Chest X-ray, PA view. Patient: 16 years old, sex F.
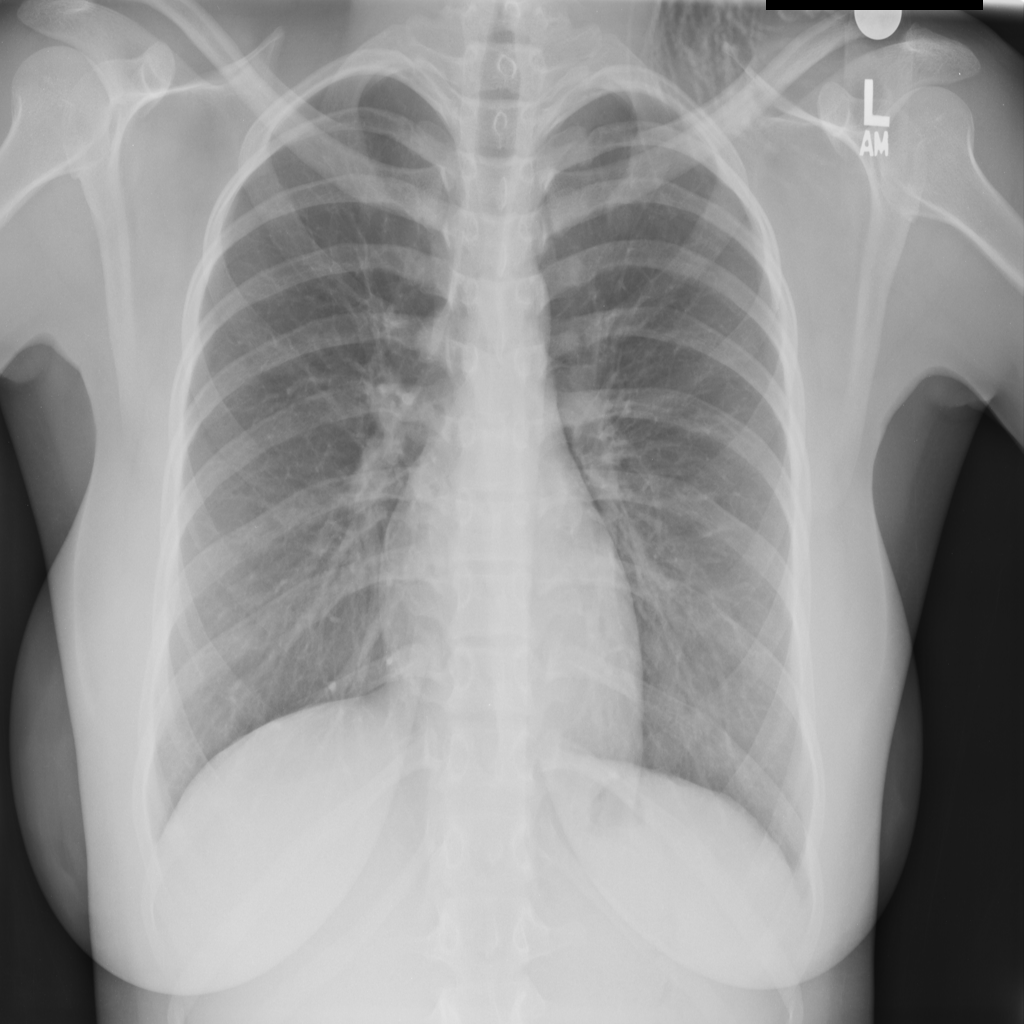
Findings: No Finding